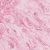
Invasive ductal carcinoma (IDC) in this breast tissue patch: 0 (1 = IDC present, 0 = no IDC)